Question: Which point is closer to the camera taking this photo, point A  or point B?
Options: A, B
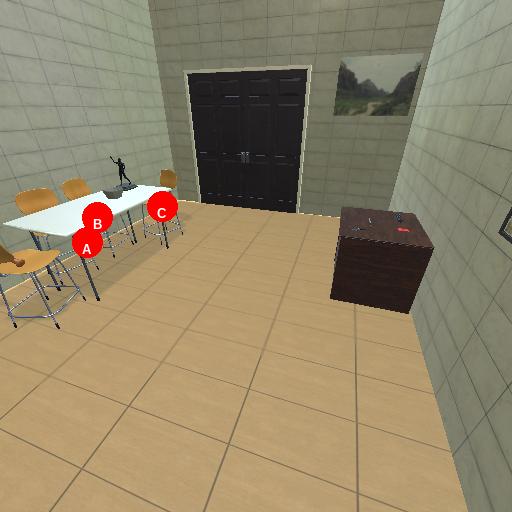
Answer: A